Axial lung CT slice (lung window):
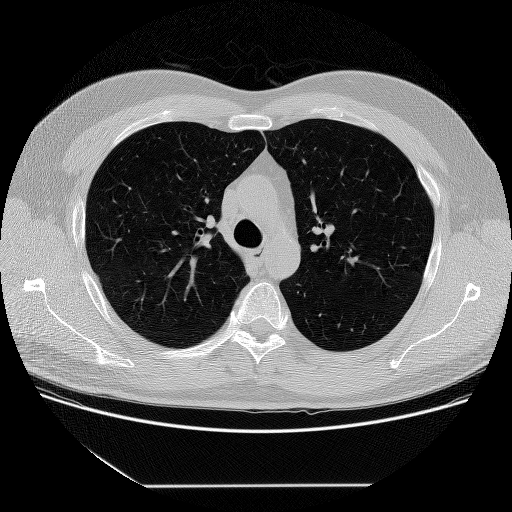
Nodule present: no